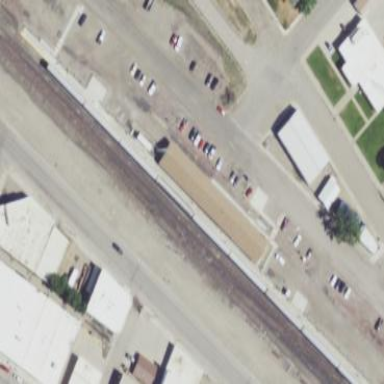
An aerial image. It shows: Train station building.